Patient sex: M
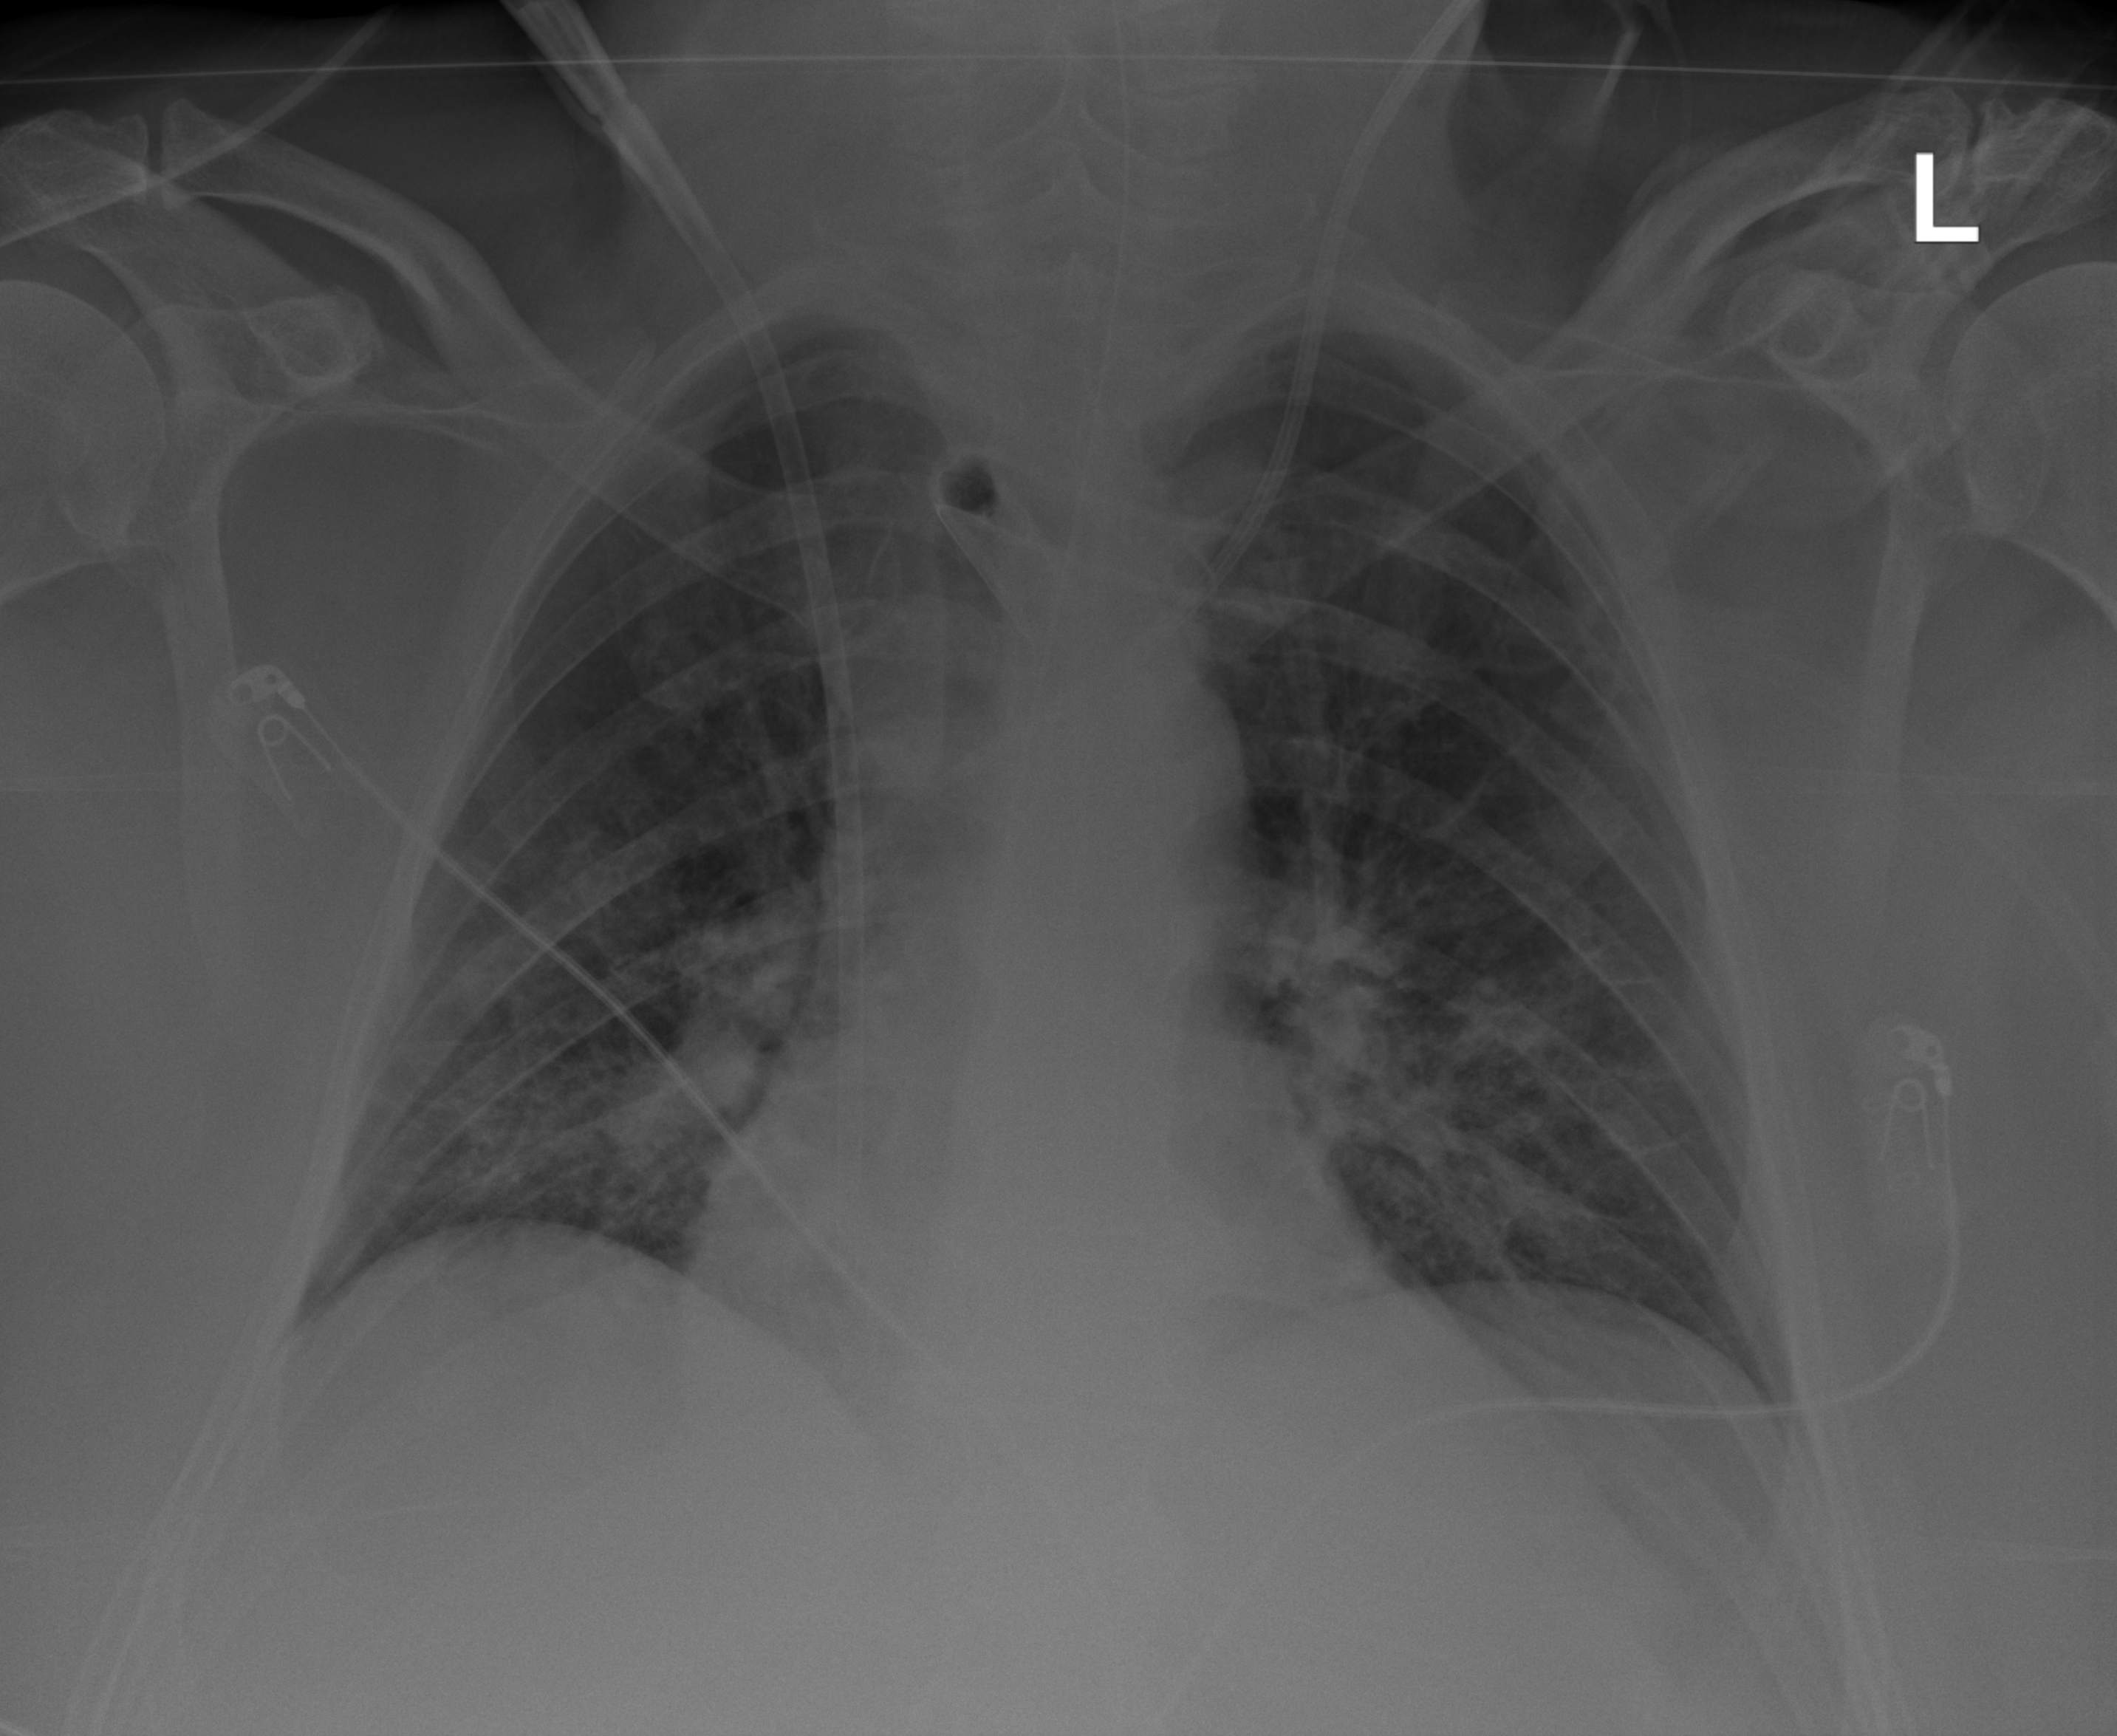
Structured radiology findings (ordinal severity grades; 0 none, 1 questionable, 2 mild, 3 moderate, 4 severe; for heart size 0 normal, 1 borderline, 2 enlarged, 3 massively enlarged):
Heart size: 0
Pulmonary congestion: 0
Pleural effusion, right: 0
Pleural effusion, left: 0
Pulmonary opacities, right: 2
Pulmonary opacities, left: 2
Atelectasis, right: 0
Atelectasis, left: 0